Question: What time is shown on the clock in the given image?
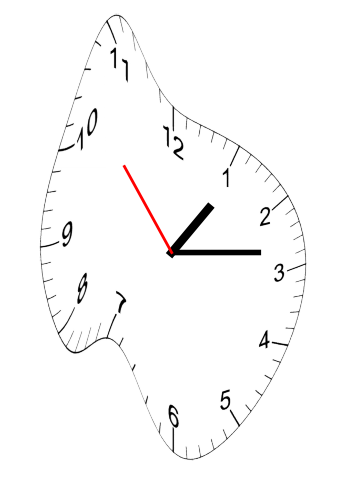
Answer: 01:13:53